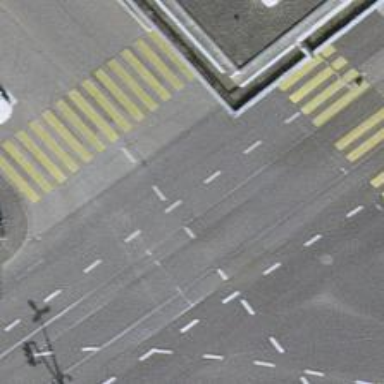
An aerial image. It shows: Road with traffic signals.